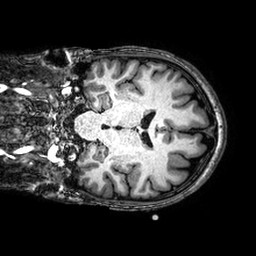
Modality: T1w
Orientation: coronal
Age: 28
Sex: male